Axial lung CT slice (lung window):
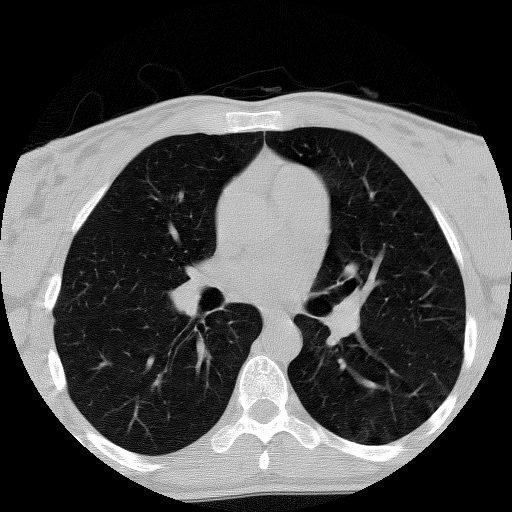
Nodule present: no